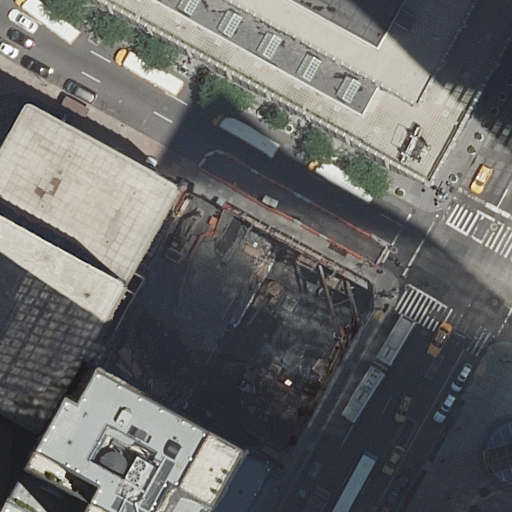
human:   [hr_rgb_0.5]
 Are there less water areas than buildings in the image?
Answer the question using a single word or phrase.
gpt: yes

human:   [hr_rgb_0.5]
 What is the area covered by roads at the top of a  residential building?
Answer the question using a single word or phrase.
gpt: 0m2

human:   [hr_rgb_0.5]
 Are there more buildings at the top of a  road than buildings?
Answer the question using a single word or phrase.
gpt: no

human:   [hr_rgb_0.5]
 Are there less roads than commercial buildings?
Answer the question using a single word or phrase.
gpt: no

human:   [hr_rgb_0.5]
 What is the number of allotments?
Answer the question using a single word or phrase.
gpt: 0

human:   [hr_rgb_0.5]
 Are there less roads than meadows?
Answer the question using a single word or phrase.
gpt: no

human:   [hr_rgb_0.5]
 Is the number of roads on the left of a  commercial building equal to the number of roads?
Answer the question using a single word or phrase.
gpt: no

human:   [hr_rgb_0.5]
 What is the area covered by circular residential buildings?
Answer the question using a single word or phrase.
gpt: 0m2

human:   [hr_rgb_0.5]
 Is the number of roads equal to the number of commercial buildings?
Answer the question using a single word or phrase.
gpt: no

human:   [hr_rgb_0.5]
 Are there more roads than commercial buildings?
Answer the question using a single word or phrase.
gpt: yes

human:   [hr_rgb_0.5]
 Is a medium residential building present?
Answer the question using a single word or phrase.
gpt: no

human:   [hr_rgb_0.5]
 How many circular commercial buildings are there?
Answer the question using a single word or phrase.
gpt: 0

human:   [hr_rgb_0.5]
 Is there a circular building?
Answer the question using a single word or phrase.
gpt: no

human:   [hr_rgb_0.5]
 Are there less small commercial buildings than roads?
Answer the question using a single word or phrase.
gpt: yes

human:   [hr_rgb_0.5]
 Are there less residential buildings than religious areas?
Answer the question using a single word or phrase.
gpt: no

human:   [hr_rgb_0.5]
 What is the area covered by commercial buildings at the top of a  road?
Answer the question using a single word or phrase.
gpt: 0m2

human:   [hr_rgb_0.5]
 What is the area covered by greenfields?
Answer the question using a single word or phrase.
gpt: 0m2

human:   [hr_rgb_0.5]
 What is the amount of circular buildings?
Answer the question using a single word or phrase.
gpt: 0

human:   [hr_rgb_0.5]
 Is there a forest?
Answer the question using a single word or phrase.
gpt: no

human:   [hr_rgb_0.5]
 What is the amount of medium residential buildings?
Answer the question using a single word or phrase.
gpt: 0

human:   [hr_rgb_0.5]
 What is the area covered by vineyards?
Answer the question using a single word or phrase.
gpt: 0m2

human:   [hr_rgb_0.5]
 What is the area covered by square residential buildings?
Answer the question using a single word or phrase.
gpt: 0m2

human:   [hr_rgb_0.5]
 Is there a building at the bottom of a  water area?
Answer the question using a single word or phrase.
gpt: no

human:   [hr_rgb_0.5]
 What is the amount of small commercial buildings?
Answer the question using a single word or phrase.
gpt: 2

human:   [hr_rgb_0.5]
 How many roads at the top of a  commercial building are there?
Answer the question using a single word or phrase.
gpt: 4

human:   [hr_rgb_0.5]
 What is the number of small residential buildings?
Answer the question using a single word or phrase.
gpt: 2

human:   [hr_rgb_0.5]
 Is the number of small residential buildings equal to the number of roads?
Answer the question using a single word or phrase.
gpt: no

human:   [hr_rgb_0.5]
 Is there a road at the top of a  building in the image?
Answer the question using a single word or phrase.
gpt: yes

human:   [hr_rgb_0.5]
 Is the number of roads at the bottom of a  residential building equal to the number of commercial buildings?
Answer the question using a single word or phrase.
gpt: no

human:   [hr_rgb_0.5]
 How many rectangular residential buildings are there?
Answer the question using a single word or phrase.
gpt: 1

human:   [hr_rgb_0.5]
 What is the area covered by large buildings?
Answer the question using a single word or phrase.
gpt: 1683m2

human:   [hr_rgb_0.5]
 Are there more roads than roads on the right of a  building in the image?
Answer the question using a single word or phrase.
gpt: no

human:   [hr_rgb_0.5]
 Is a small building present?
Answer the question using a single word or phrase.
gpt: yes

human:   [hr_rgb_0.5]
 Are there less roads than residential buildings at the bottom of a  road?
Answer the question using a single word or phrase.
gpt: no

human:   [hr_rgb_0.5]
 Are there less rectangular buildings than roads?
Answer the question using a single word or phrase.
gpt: yes

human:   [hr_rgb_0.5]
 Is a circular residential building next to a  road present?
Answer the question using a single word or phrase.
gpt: no